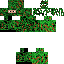
A female human skin with green skin, wearing brown helmet dressed in a green hoodie and brown pants, featuring a closed mouth.